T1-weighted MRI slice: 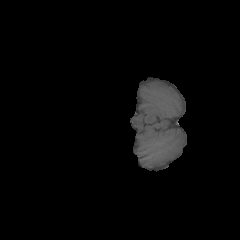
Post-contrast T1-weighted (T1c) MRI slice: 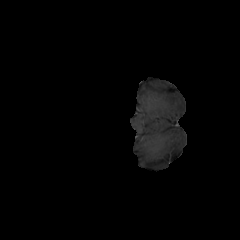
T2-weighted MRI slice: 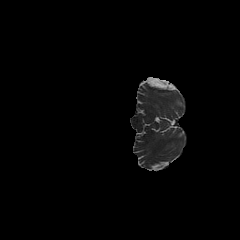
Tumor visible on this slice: no